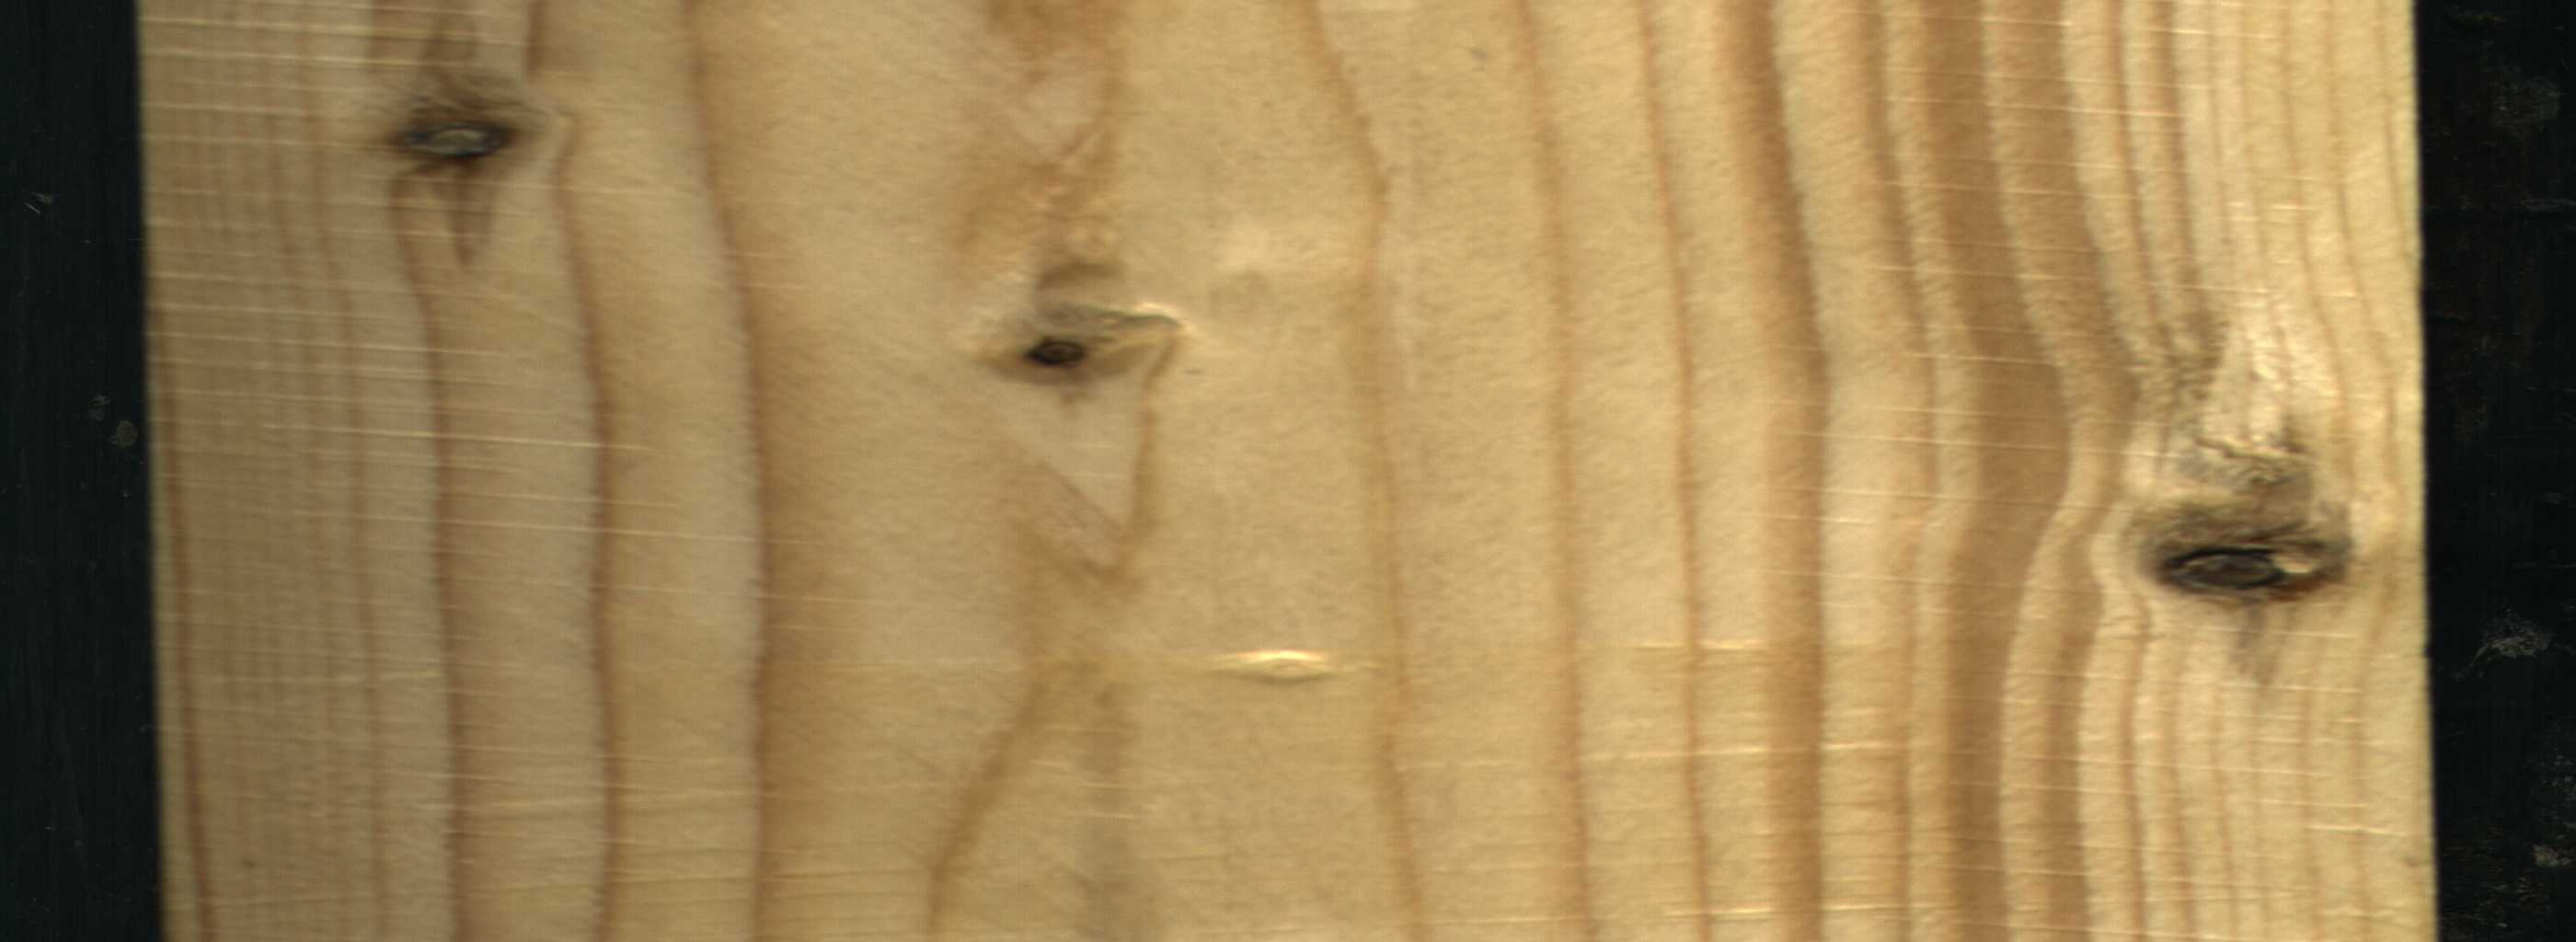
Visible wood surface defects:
Dead_Knot
Dead_Knot
Dead_Knot